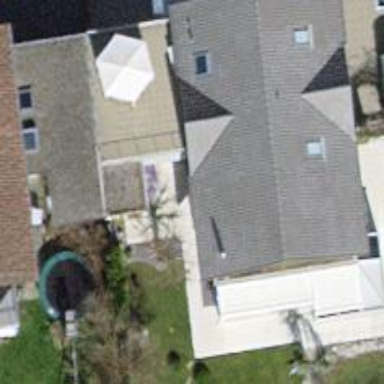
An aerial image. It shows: Building with tile roof.